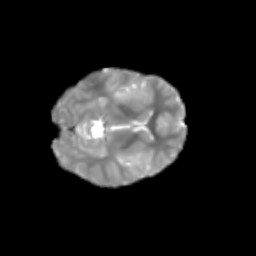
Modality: T2w
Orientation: axial
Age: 6
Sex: male
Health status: healthy